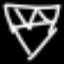
Label: diamond